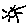
Label: sun